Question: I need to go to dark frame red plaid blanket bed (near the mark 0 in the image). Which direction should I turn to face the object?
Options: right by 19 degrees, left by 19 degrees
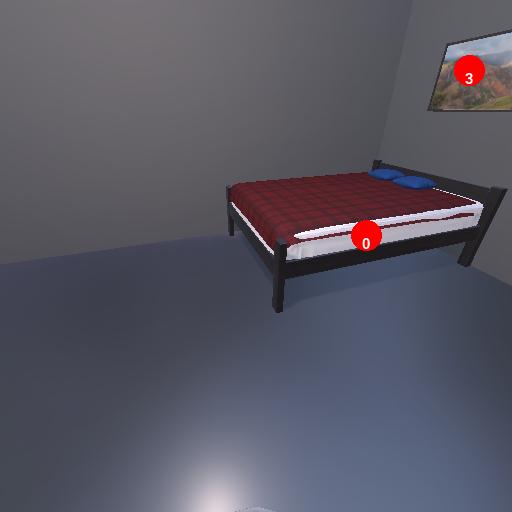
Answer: right by 19 degrees